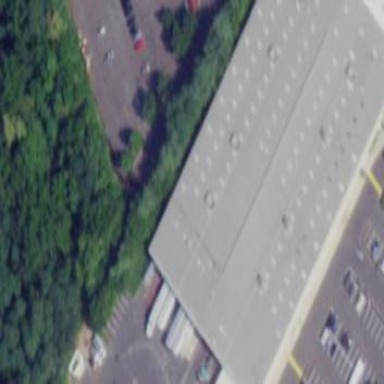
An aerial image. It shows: Wholesale shop located inside building.